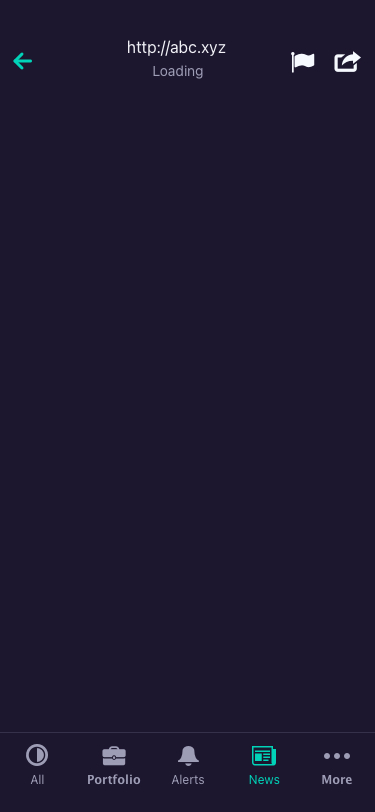
Text in this UI design:
All
Portfolio
Alerts
News
More
http://abc.xyz
Loading